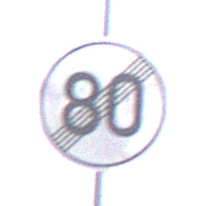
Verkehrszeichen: EndeGeschwindigkeit80
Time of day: MorningAfternoon
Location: Outdoor (Nature)
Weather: Overcast
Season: NotSpecified
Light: Natural